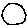
Label: circle